Question: Considering this code:
'''
def x; end
puts public_methods.include? :x
'''
if I run it on 'irb' and the ruby interpreter (both using Ruby 1.9.3) I get:
'''
true # from irb
false # from ruby
'''
Why are top-level methods defined publicly in 'irb' and why does it differ from 'ruby'?

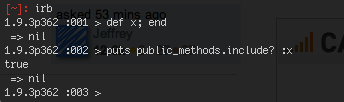
Answer: I can confirm this behavior in Ruby 1.9.3p448.
I think it's because in irb's repl the definitions are wrapped in singleton, so to imitate it just put following in your script:
'''
class << self
def x; end
end
puts public_methods.member? :x # true
'''